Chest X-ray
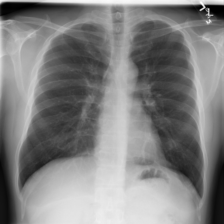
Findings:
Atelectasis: positive
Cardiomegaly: negative
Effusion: negative
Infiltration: negative
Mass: negative
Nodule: negative
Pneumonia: positive
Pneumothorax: negative
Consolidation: negative
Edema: negative
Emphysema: negative
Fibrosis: negative
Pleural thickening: negative
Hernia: negative